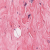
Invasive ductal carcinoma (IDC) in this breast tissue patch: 0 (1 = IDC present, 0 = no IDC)